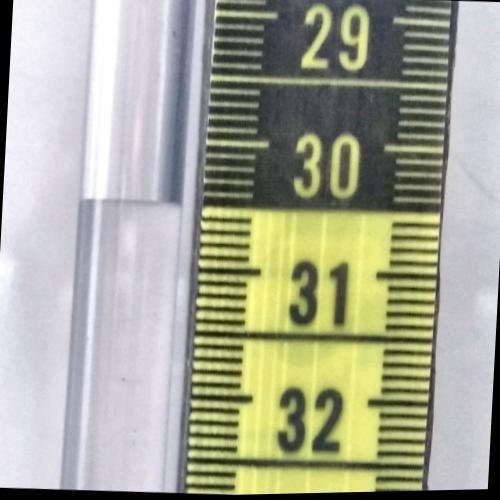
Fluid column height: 30.5 cm